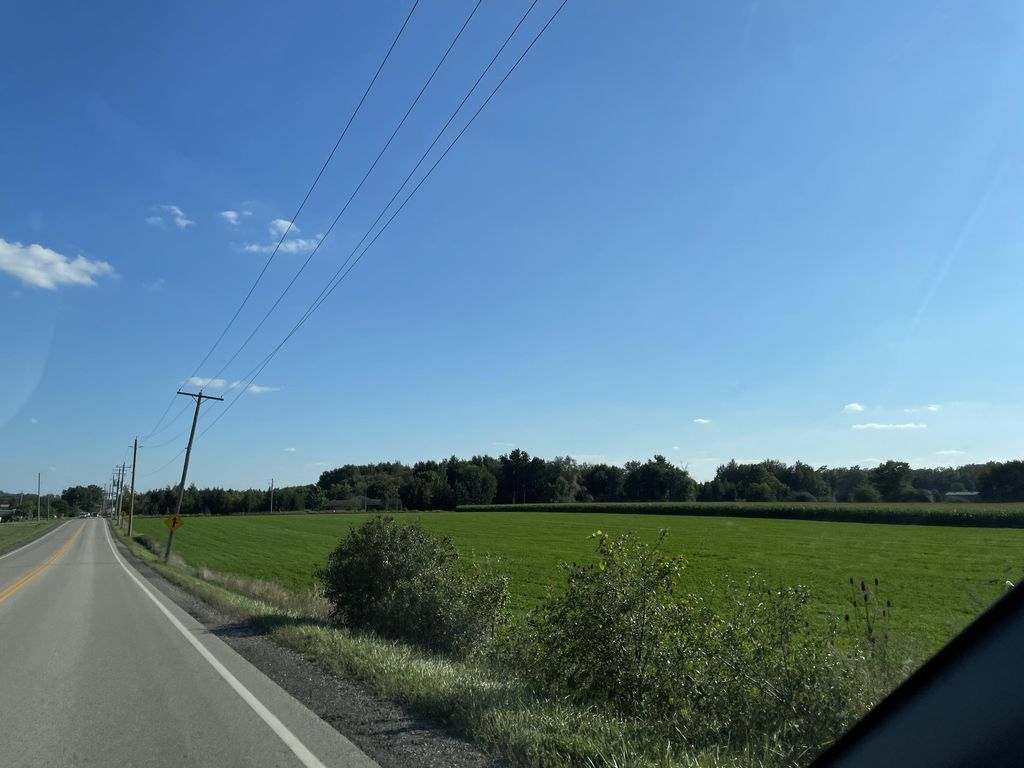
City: kitchener-waterloo